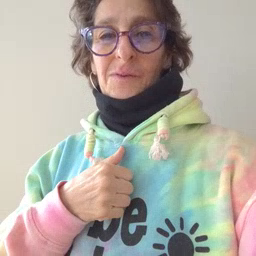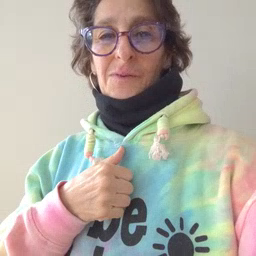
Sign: before